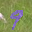
Label: 9